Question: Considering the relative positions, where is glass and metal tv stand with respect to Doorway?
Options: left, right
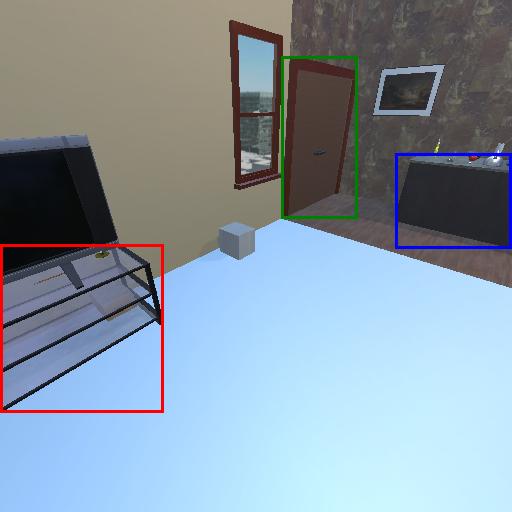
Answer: left